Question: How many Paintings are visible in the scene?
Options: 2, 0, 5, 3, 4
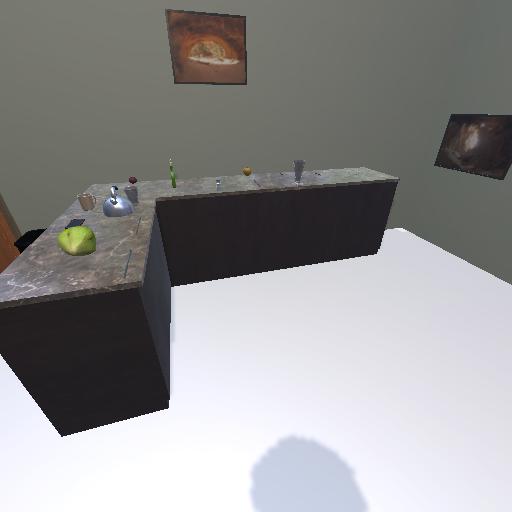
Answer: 2